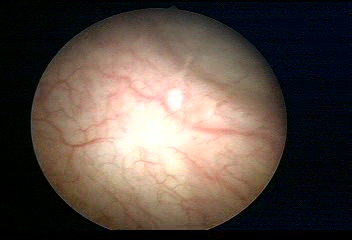
Modality: WLC
Class: Normal mucosa
Bladder cancer association: No